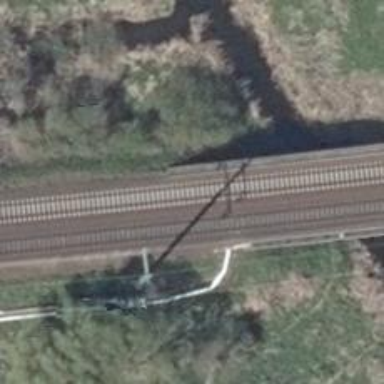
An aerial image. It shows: Railway bridge with electrified contact lines.